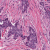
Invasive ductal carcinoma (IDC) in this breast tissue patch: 1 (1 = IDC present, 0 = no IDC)